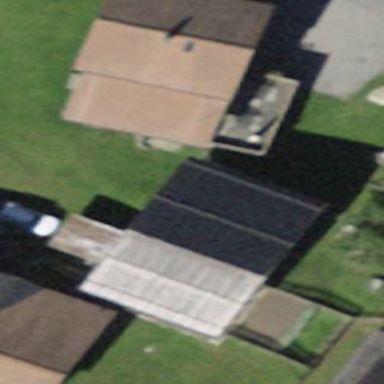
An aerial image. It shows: Shed.